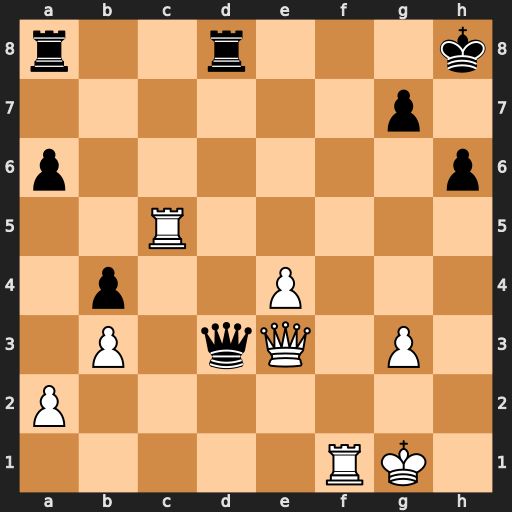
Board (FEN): r2r3k/6p1/p6p/2R5/1p2P3/1P1qQ1P1/P7/5RK1
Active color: w
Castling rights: -
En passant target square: -
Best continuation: Rf8+ Rxf8 Qxd3